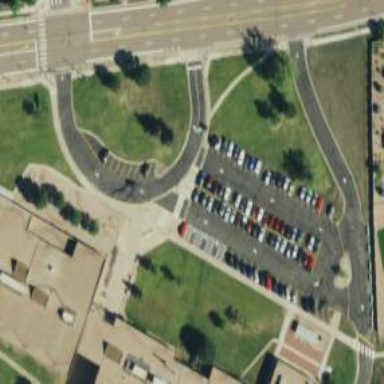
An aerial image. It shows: Parking area with surface.